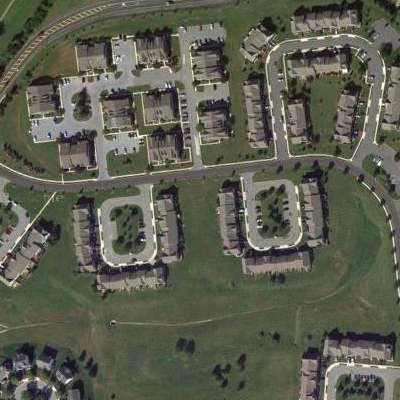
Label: fResident